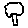
Label: tree